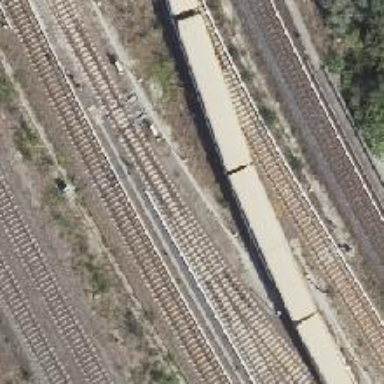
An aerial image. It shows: Yard used for service activities. There is electrified light rail track in the area.